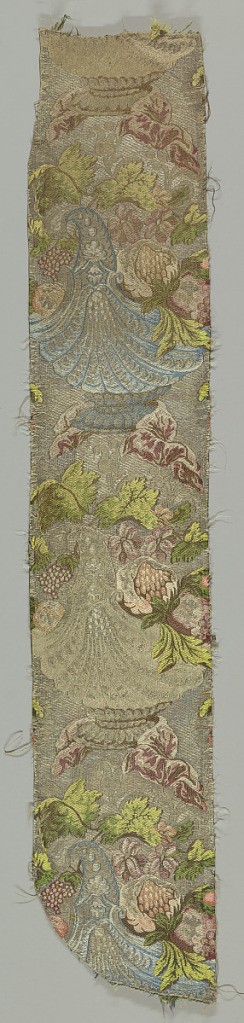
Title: Fragment
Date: ca. 1740
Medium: silk, metallic thread Technique: 5-harness satin patterned by weft floats and floats of discontinuous supplementary wefts bound on the front by a supplementary warp in 1/3 twill
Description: Long, narrow fragment with a pattern of a shell-like urn containing fruit in metallic and multi-colored silks.